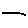
Label: line